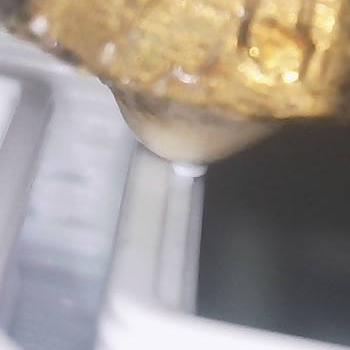
Flow rate: 158%